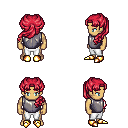
a pixel art fantasy rpg character, male body template, human, tanned skin, steel chest armor, white pants, ruby red princess hairstyle, gold boots, four views (front, back, left, right), 2x2 character sprite sheet, small pixel art, hard edges, no anti-aliasing